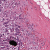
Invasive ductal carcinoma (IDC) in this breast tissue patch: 1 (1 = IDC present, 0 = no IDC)